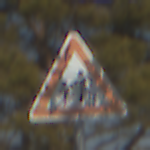
Verkehrszeichen: KinderRechts
Umgebung: Outdoor, Nature
Tageszeit: MorningAfternoon
Wetter: PartlyCloudy
Licht: Natural
Jahreszeit: NotSpecified
Kontrast: HighContrast